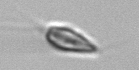
Label: Chrysochromulina